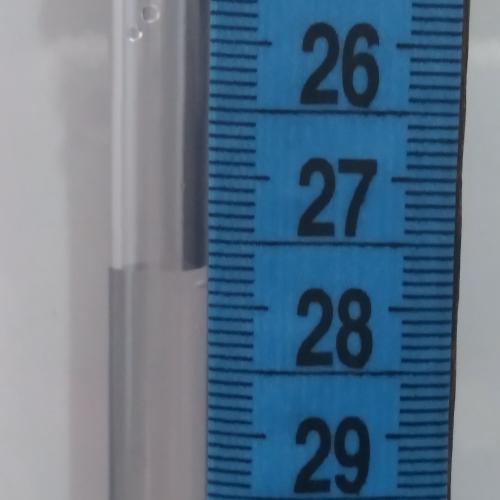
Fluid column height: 27.7 cm